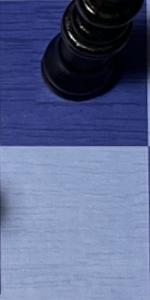
Label: Empty